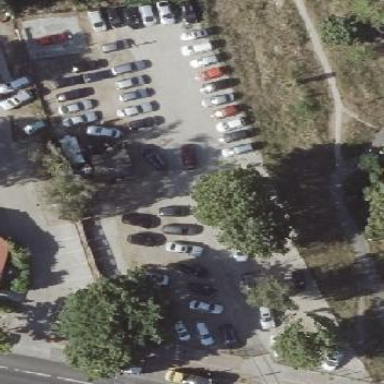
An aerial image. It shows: Car shop.